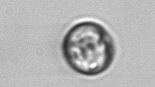
Label: Thalassiosira